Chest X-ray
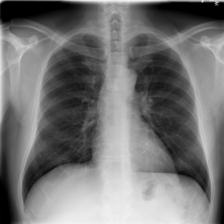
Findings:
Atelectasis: negative
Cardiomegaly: negative
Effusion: negative
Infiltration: positive
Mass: negative
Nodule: negative
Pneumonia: negative
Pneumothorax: negative
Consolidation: negative
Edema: negative
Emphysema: negative
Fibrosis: negative
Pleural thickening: negative
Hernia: negative